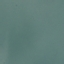
Label: SeaLake